Question: What is the measurement shown in the image?
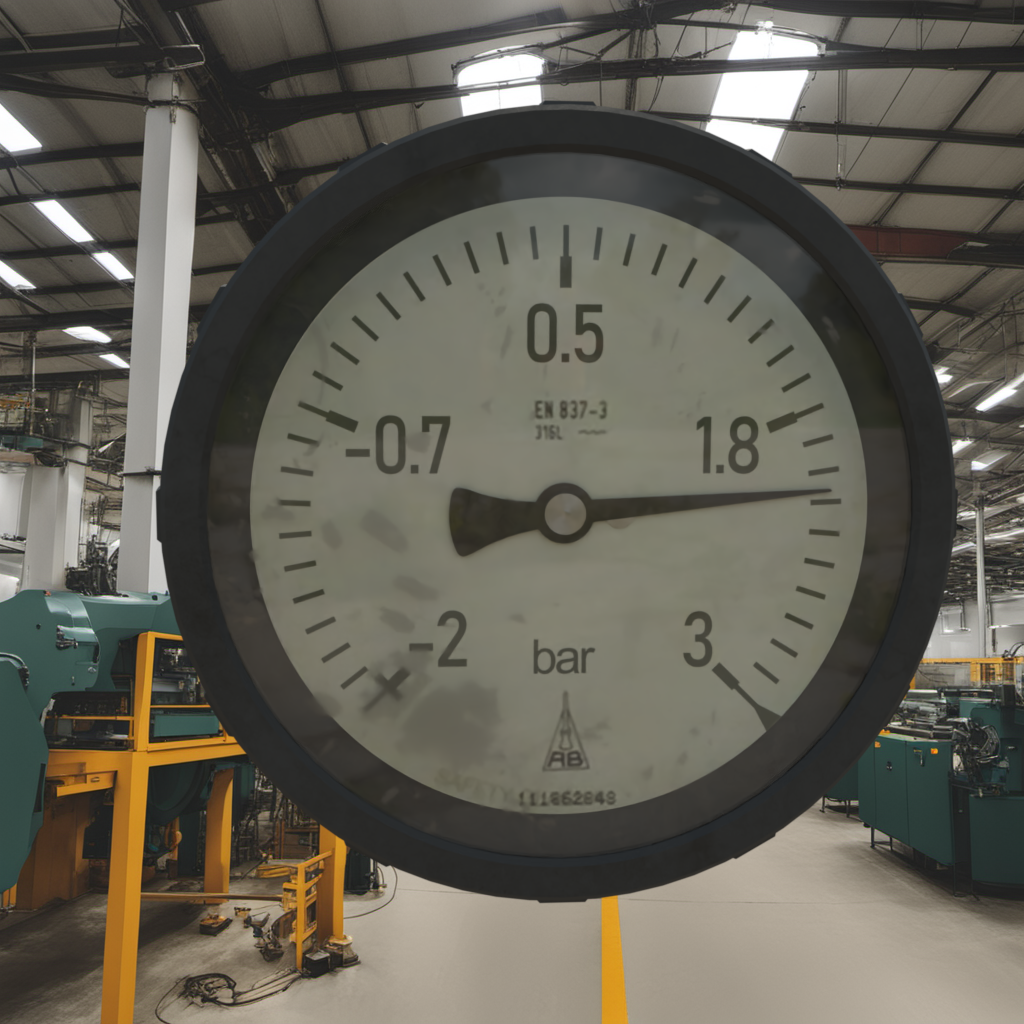
Answer: The result is 2.12
Question: What is the value range of the measurement in the image?
Answer: The range is from -2 to 3
Question: What is the minimum and maximum value of this measurement?
Answer: The minimum value is -2 and the maximum value is 3